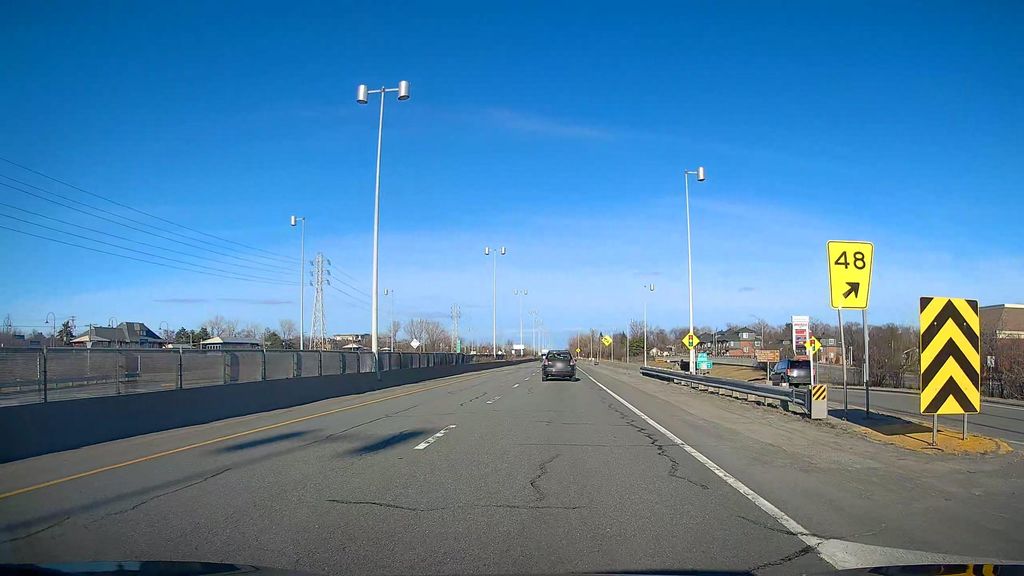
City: montreal